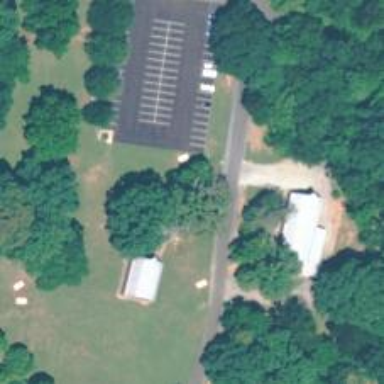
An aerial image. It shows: Disc golf hole.